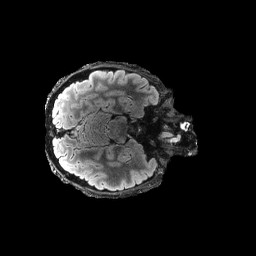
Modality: FLAIR
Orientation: axial
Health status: ill
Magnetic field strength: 3 T